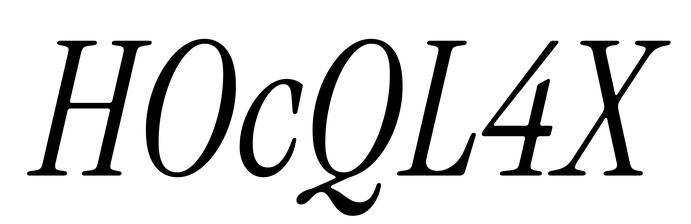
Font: InstrumentSerif-Italic